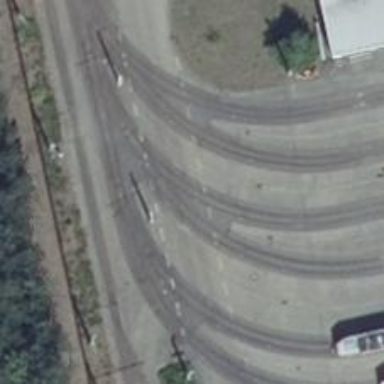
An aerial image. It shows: Tram railway line with electrified contact line.